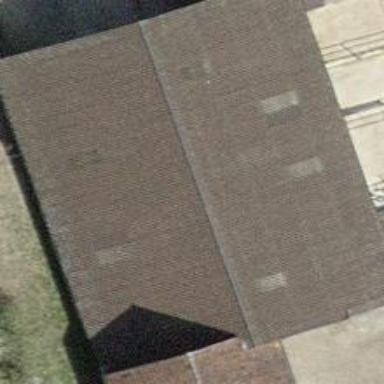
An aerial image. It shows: Stable building.